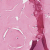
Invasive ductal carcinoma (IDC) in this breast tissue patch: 0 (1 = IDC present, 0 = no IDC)